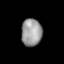
Tissue: lung
Cell type: Others
Senescence score: 0.234
Nuclear area (px): 554
Mean DAPI intensity: 153.256